Question: I've the following layout
'''
<?xml version="1.0" encoding="utf-8"?>
<RelativeLayout xmlns:android="http://schemas.android.com/apk/res/android"
android:layout_width="fill_parent"
android:id="@+id/relativeLayout1" android:layout_height="fill_parent">
<TableLayout android:id="@+id/TableLayout01" android:stretchColumns="*"
android:layout_height="wrap_content" android:layout_width="fill_parent"
android:layout_centerInParent="true" >
<TableRow android:id="@+id/TableRow01" android:layout_width="fill_parent"
android:layout_height="wrap_content">
<Button android:id="@+id/syncDownload" android:layout_margin="5dp" android:layout_weight="1"
android:layout_height="fill_parent" android:layout_width="fill_parent"
android:text="Download1" android:textColor="#EDFF99"
android:textStyle="bold" android:background="@drawable/custom_button" />
<Button android:id="@+id/branchesButton" android:layout_weight="1"
android:layout_margin="5dp" android:layout_height="wrap_content"
android:layout_width="fill_parent" android:text="Download2"
android:textColor="#EDFF99" android:textStyle="bold"
android:background="@drawable/custom_button" />
</TableRow>
<TableRow android:id="@+id/TableRow02" android:layout_width="fill_parent"
android:layout_height="wrap_content">
<Button android:id="@+id/attendanceButton" android:layout_weight="1"
android:layout_margin="5dp" android:layout_height="wrap_content"
android:layout_width="fill_parent" android:text="Upload1"
android:textColor="#EDFF99" android:textStyle="bold"
android:background="@drawable/custom_button" />
<Button android:id="@+id/syncUpload" android:layout_margin="5dp" android:layout_weight="1"
android:layout_height="wrap_content" android:layout_width="fill_parent"
android:text="Upload2" android:textColor="#EDFF99" android:textStyle="bold"
android:background="@drawable/custom_button" />
</TableRow>
</TableLayout>
</RelativeLayout>
'''
which outs

How can I stretch the four buttons to fill the entire screen?
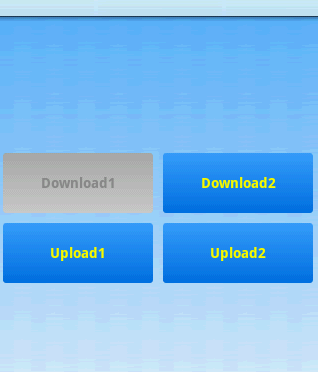
Answer: You don't need a 'TableLayout' for this:
'''
<?xml version="1.0" encoding="utf-8"?>
<LinearLayout xmlns:android="http://schemas.android.com/apk/res/android"
android:layout_width="match_parent"
android:layout_height="match_parent"
android:orientation="vertical">
<LinearLayout
android:layout_height="0dp"
android:layout_width="match_parent"
android:layout_weight="1"
android:orientation="horizontal">
<Button
android:layout_height="match_parent"
android:layout_width="0dp"
android:layout_weight="1"
... />
<Button
android:layout_height="match_parent"
android:layout_width="0dp"
android:layout_weight="1"
... />
</LinearLayout>
<LinearLayout
android:layout_height="0dp"
android:layout_width="match_parent"
android:layout_weight="1"
android:orientation="horizontal">
<Button
android:layout_height="match_parent"
android:layout_width="0dp"
android:layout_weight="1"
... />
<Button
android:layout_height="match_parent"
android:layout_width="0dp"
android:layout_weight="1"
... />
</LinearLayout>
</LinearLayout>
'''